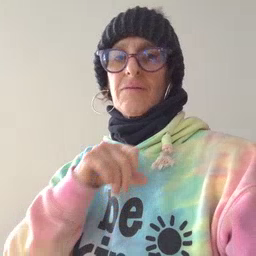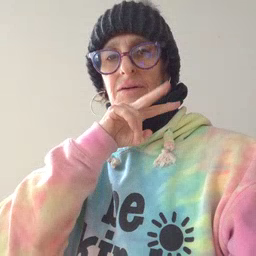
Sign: frog